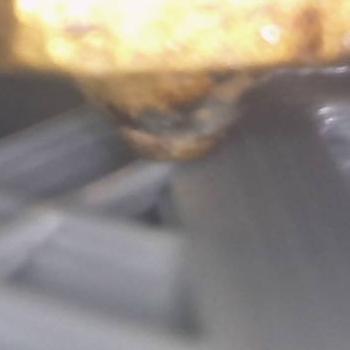
Flow rate: 112%